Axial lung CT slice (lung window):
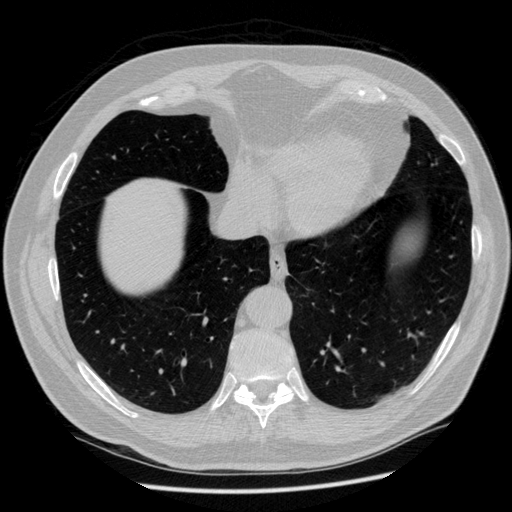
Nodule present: no